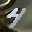
Label: 4